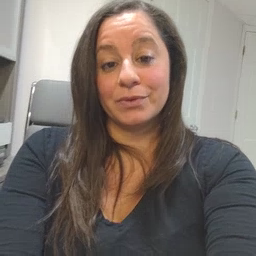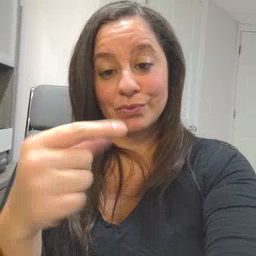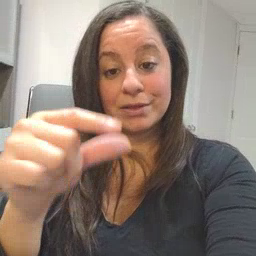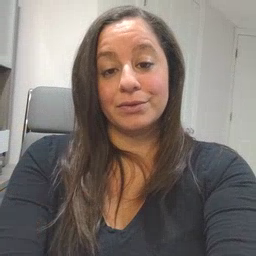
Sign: green